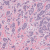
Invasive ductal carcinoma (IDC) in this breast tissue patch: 1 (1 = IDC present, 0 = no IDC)